Interaction volume radius: 10 \u00c5
Interaction volume height: 35 \u00c5
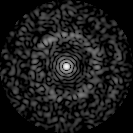
Disorder parameter: 0.8453